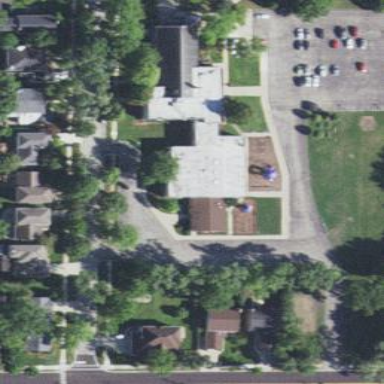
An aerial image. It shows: School.